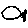
Label: fish